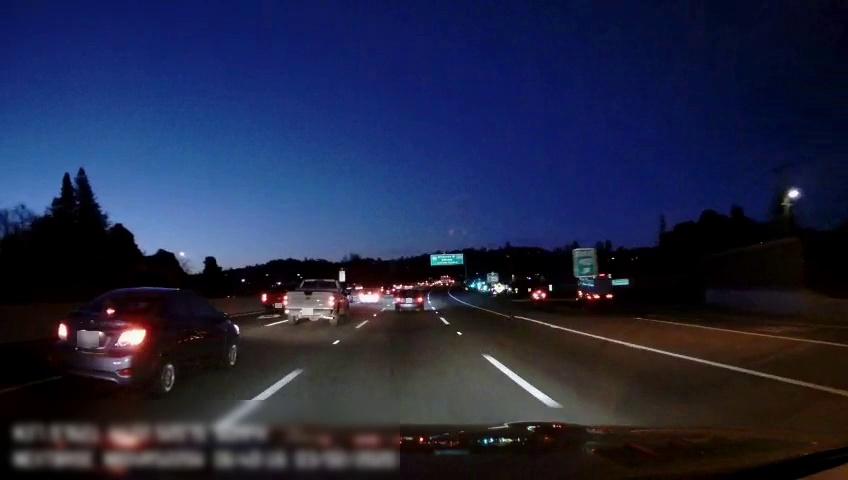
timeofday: Night
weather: Other
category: Drivable Space
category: Vehicles | Car
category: Vehicles | SUV
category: Vehicles | Car
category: Vehicles | Truck
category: Vehicles | Truck
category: Vehicles | Car
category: Vehicles | Truck
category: Vehicles | SUV
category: Vehicles | Truck
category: Lanes | Alternate Lane
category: Lanes | Alternate Lane
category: Lanes | Current Lane
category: Lanes | Current Lane
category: Lanes | Alternate Lane
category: Lanes | Alternate Lane
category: Lanes | Alternate Lane
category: Traffic | Signs
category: Traffic | Signs
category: Traffic | Signs
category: Traffic | Signs
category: Traffic | Signs
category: Traffic | Signs